Interaction volume radius: 5 \u00c5
Interaction volume height: 40 \u00c5
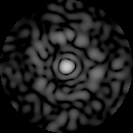
Disorder parameter: 0.8321